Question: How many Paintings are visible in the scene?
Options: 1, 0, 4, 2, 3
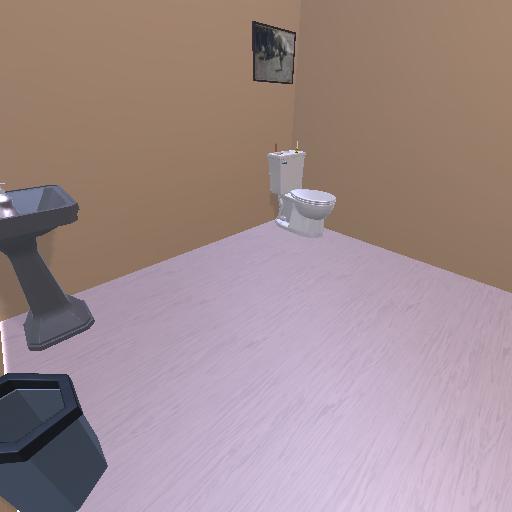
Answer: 1